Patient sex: M
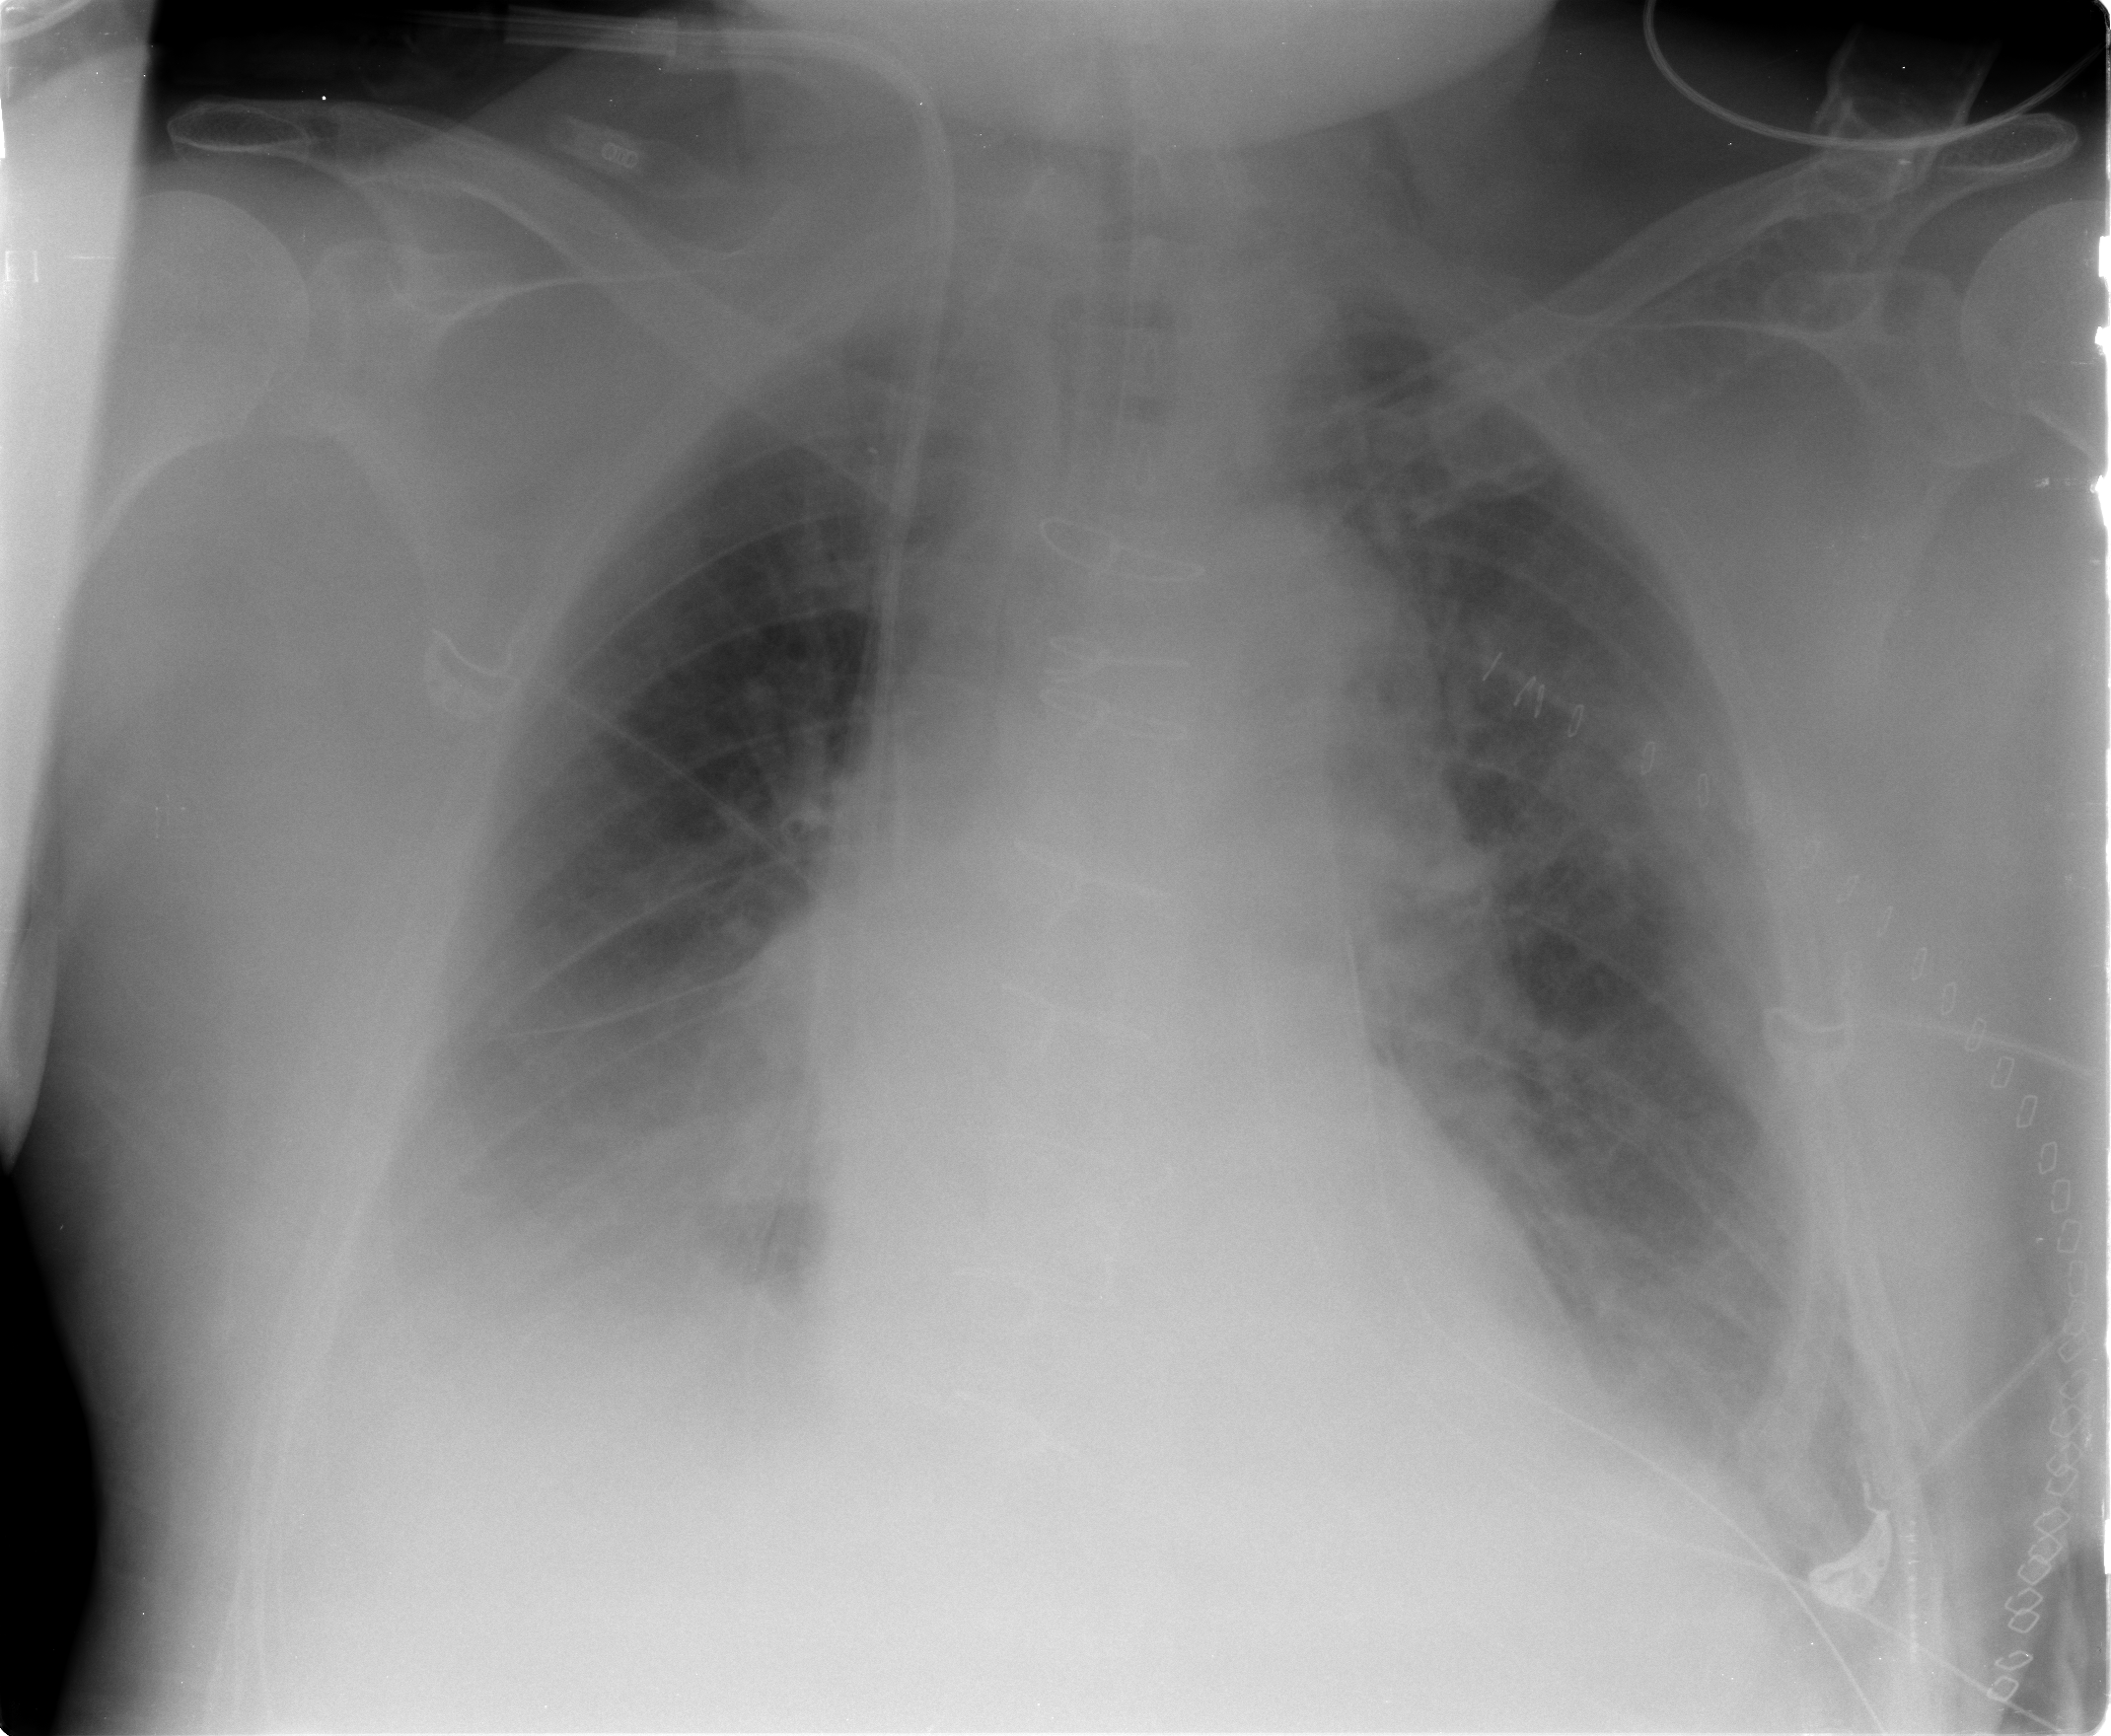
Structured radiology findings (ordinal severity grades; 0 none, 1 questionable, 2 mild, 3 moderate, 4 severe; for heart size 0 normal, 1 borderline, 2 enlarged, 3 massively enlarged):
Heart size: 0
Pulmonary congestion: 1
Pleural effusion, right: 2
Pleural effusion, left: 1
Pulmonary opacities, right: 0
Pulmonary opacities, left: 0
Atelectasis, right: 2
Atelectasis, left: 2